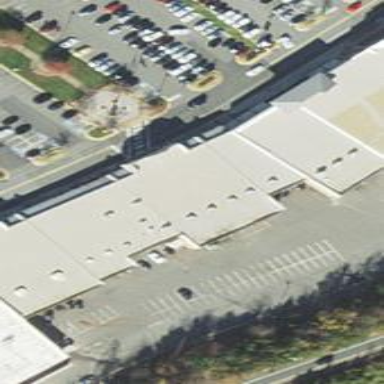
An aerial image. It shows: Retail building.